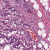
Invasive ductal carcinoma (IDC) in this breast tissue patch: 1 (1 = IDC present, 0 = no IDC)